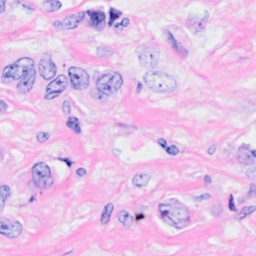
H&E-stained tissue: Breast